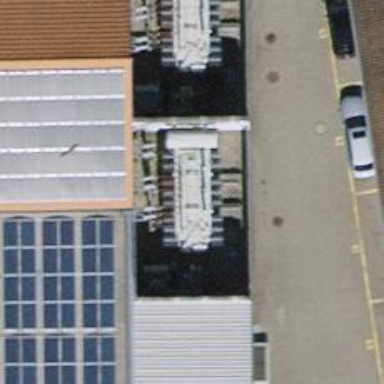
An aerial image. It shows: Transformer.